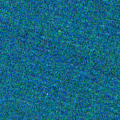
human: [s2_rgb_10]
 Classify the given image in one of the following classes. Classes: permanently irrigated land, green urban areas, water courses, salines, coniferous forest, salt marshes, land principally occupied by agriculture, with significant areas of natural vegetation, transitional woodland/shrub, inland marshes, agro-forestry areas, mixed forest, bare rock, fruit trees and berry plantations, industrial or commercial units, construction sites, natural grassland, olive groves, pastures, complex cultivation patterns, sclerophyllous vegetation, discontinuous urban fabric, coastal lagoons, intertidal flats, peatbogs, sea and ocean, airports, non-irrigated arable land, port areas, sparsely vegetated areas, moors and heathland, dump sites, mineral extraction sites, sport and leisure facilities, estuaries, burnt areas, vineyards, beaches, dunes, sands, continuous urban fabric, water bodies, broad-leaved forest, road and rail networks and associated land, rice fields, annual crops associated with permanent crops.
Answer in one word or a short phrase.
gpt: sea and ocean